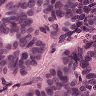
Metastatic tissue present: yes